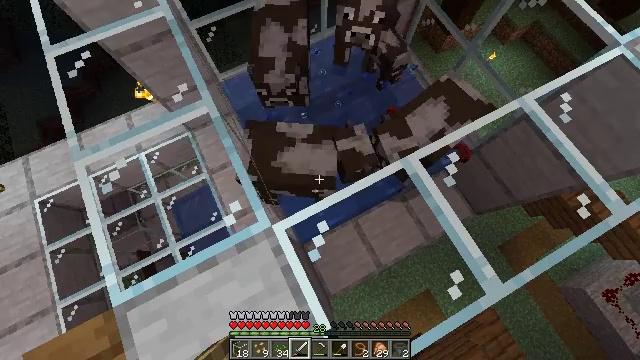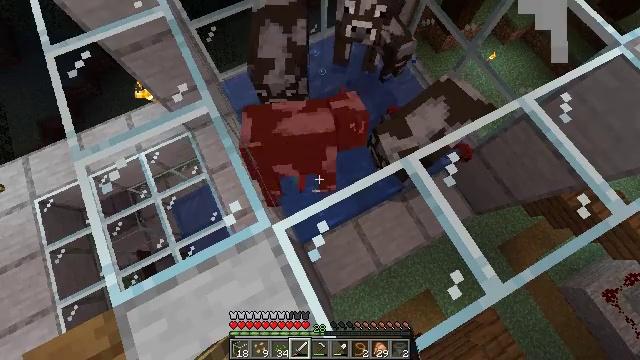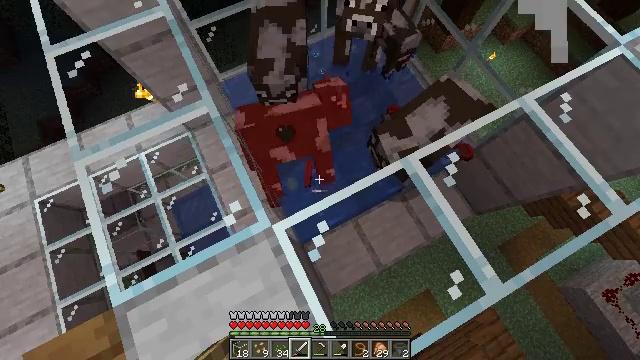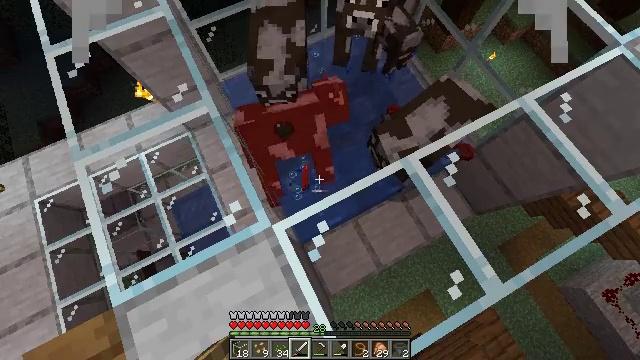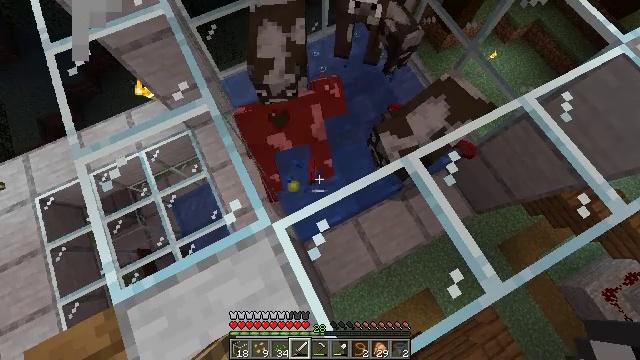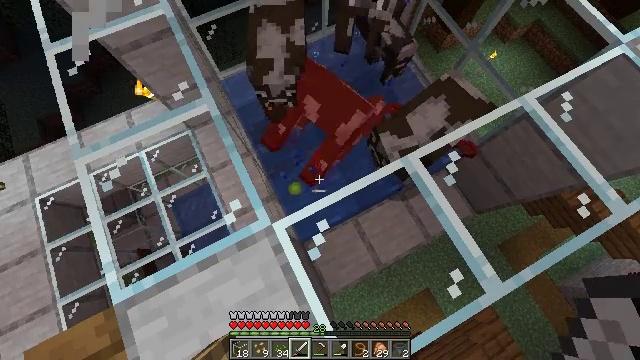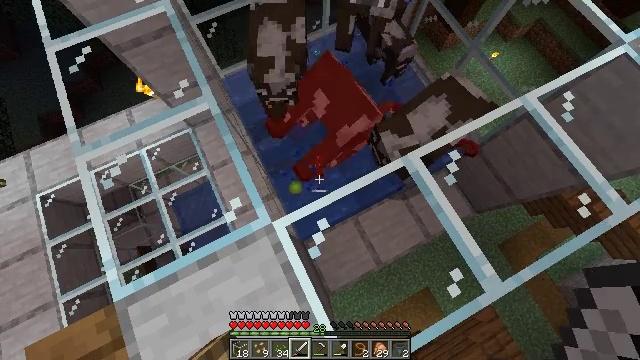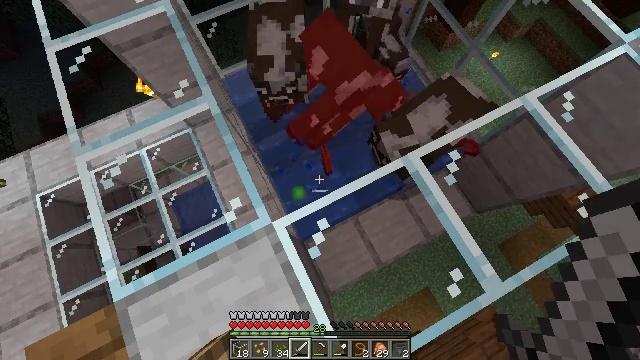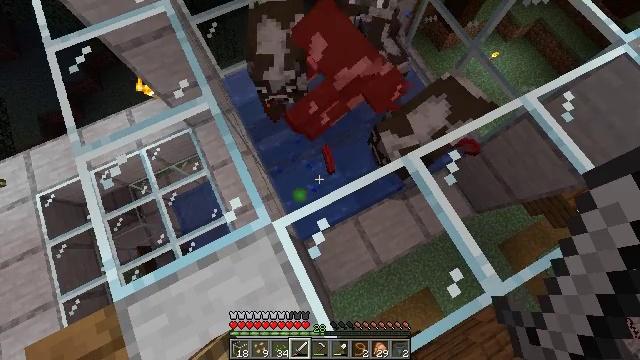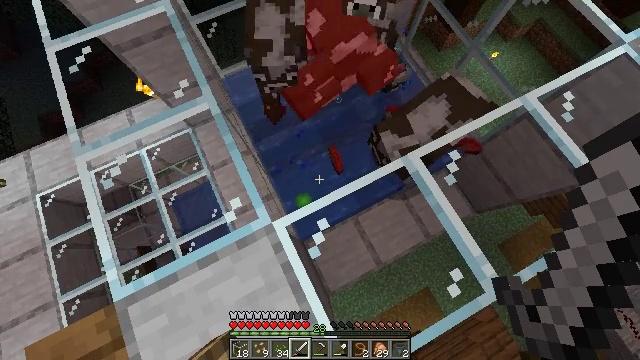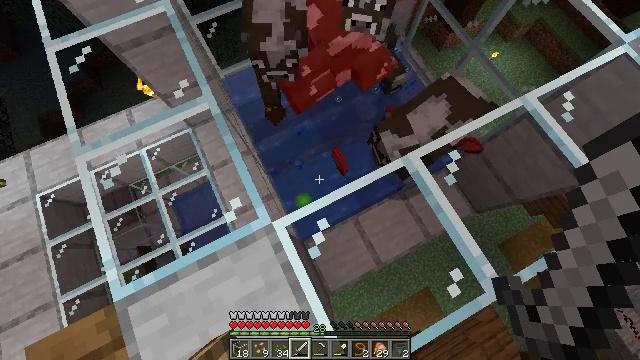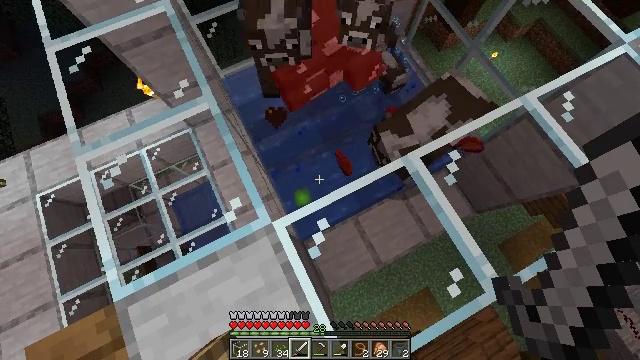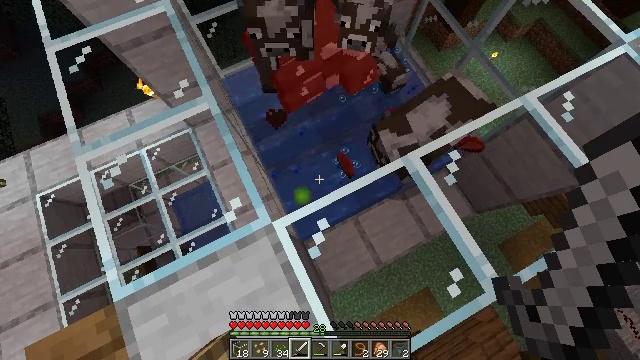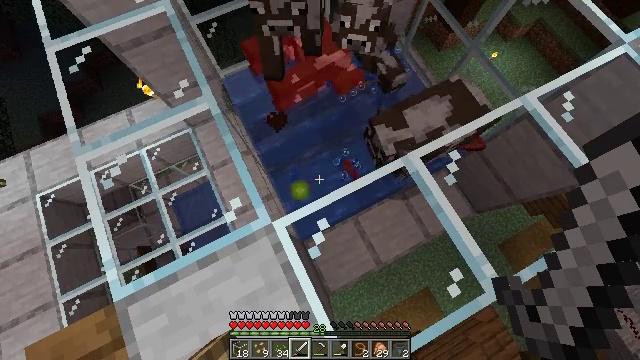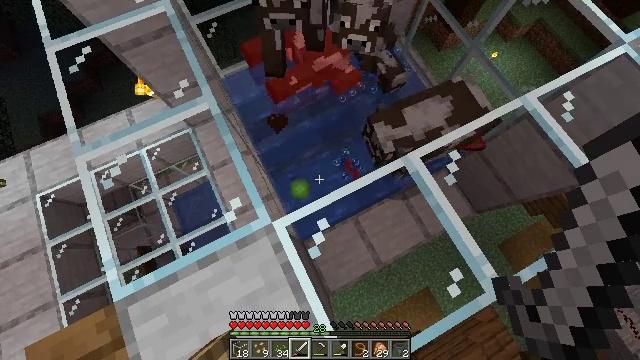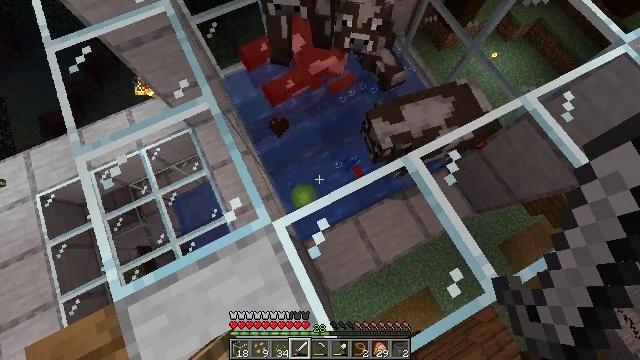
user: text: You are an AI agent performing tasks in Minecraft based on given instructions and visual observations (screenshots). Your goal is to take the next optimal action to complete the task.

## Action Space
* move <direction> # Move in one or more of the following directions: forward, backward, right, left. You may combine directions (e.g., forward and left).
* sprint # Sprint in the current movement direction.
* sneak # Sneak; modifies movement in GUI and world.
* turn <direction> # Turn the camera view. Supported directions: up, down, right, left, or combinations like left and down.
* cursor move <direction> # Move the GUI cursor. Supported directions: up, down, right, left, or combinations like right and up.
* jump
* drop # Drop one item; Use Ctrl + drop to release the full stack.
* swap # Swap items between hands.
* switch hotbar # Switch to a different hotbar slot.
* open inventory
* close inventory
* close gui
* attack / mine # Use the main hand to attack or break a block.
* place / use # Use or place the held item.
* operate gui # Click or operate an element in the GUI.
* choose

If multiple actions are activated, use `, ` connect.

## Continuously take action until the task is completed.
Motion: motion action
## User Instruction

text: Shatter the glass to collect it.
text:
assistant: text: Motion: no_op
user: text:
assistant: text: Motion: no_op
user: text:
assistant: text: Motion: no_op
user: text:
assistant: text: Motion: no_op
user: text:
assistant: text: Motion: no_op
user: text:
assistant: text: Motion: no_op
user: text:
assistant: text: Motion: no_op
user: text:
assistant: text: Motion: no_op
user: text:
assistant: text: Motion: no_op
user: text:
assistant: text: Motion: no_op
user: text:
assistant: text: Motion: no_op
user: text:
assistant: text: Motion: no_op
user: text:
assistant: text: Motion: no_op
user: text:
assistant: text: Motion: no_op
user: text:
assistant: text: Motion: no_op
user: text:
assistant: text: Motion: no_op
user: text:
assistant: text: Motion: no_op
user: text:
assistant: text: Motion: no_op
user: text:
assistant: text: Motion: turn right and up
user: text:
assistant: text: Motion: turn right and up
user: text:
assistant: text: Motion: turn right
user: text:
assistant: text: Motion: no_op
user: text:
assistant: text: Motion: no_op
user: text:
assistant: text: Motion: no_op
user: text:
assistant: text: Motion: no_op
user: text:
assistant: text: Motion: no_op
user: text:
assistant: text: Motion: no_op
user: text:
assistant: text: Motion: no_op
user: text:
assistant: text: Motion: no_op
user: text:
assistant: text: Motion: no_op